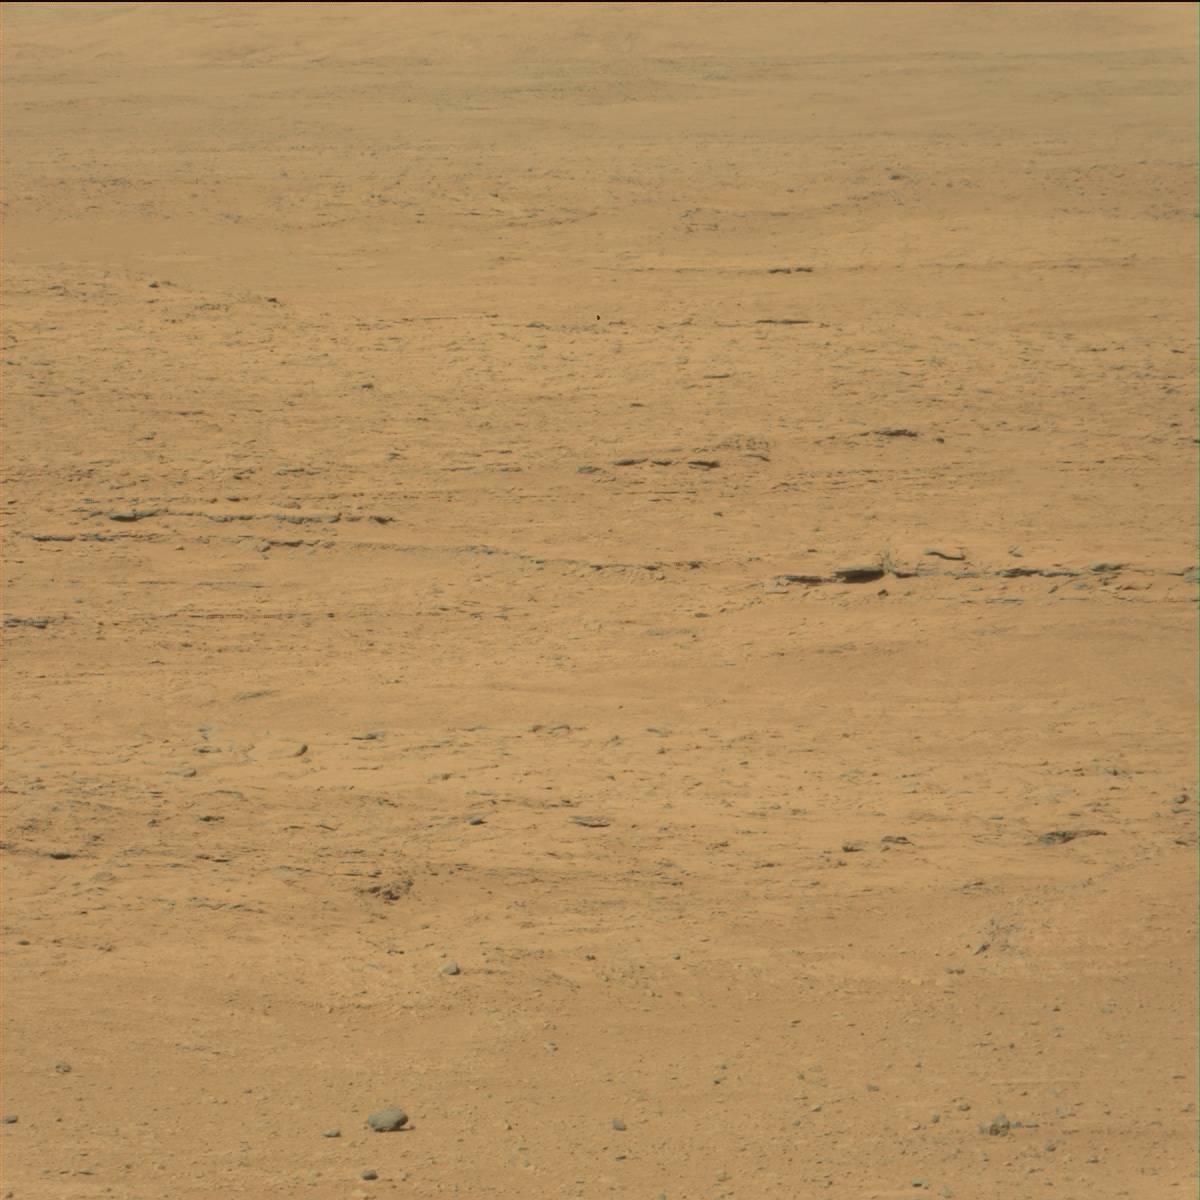
Terrain classes present: Bedrock, Rock, Sand / Soil